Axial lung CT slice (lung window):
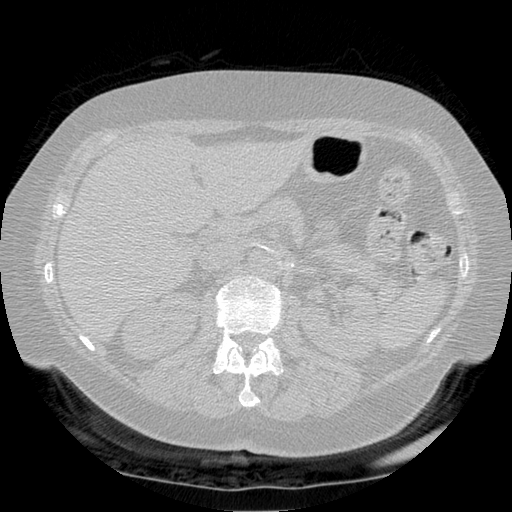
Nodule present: no